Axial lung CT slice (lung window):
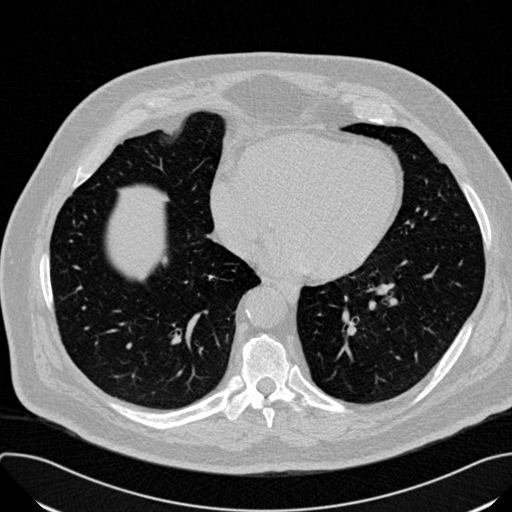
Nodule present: no